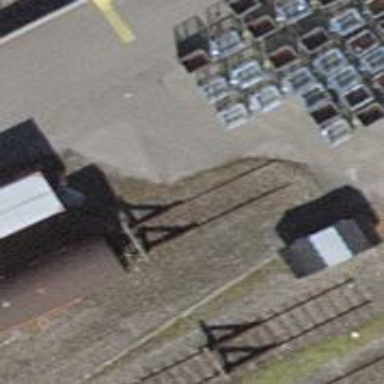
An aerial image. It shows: Railway buffer stop.